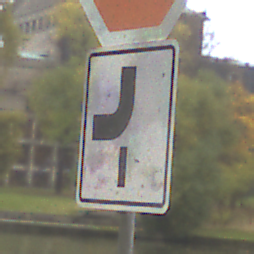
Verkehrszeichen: VerlaufVorfahrtsstrasse7
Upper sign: Stop
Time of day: MorningAfternoon
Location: Outdoor (Nature)
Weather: Overcast
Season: Autumn
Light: Natural